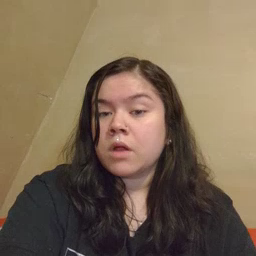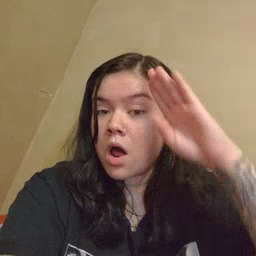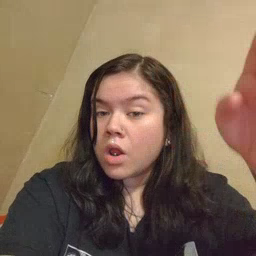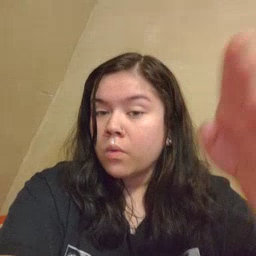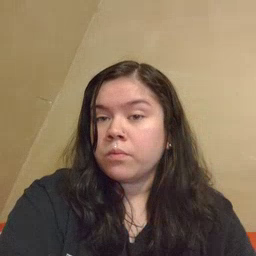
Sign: hello